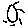
Label: sun